Question: I've got a problem, I have to take 'List<string>' from database, create 'Dictionary<Dictionary<string, bool>>' on it and fill 'listview' with it.
Here is my code:
xaml:
'''
<ListView x:Name="PlanningDataGrid"
Grid.Row="0"
Width="{Binding Path=ActualWidth, ElementName=grid}"
ItemsSource="{Binding EventTypesCombinerCollection}"
VerticalAlignment="Stretch"
HorizontalContentAlignment="Stretch"
VerticalContentAlignment="Stretch">
</ListView>
'''
model:
'''
public class MainViewModel_Combiner : BindableBase // model' po sobytiiam raboty skvazhiny
{
private Dictionary<string, Dictionary<string, bool>> _eventTypesCombinerCollection;
/// <summary>
/// Imenovannyi dvumernyi massiv sovmeshcheniia meropriiatii. Sovmeshchenie opredeliaetsia kak EventTypesCombinerCollection["type1"]["type2"]
/// </summary>
public Dictionary<string, Dictionary<string, bool>> EventTypesCombinerCollection
{
get { return _eventTypesCombinerCollection; }
set
{
_eventTypesCombinerCollection = value;
OnPropertyChanged("EventTypesCombinerCollection");
}
}
public MainViewModel_Combiner()
{
EventTypesCombinerCollection = new Dictionary<string, Dictionary<string, bool>>();
GenerateEventTypesCocllectionFrameFromDataBase();
}
/// <summary>
/// Zapolniaet dvumernyi slovat' tipov meropriiatii (abstraktsiia dlia polucheniia kvadratnoi tablitsy s odinakovymi zagolovkami strok i stolbtsov)
/// </summary>
private void GenerateEventTypesCocllectionFrameFromDataBase()
{
var EventTypesList = GetEventTypesList();
foreach (string eventTypeCombiner in EventTypesList)
{
Dictionary<string, bool> combiningItems = new Dictionary<string, bool>();
foreach (string eventTypeCombining in EventTypesList)
{
combiningItems.Add(eventTypeCombining, false);
}
EventTypesCombinerCollection.Add(eventTypeCombiner, combiningItems);
}
}
/// <summary>
/// Sobiraet spisok tipov meropriiatii iz BD
/// </summary>
/// <returns></returns>
private List<string> GetEventTypesList()
{
using (var db = new IP_dbEntities())
{
return db.EVENTS_TYPE.Select(e => e.event_type.Trim()).ToList();
}
}
}
'''
and xaml.cs file:
'''
public partial class Combiner : Window
{
public Combiner()
{
InitializeComponent();
CreateDataGridColumns();
}
private void CreateDataGridColumns()
{
var gridView = new GridView();
PlanningDataGrid.View = gridView;
gridView.Columns.Add(new GridViewColumn() { Header = "Tip meropriiatiia", DisplayMemberBinding = new Binding("Key") }); // Sozdaem pervyi stolbets
var eventTypeList = GetEventTypesList();
foreach (string eventType in eventTypeList)
{
var listViewColumn = new GridViewColumn
{
Header = eventType,
DisplayMemberBinding = new Binding("Value[" + eventType + "]"),
Width = 30,
CellTemplate = GenerateCellTemplate(eventType),
};
gridView.Columns.Add(listViewColumn);
}
}
private DataTemplate GenerateCellTemplate(string eventType)
{
var template = new DataTemplate();
FrameworkElementFactory factory = new FrameworkElementFactory(typeof(CheckBox));
factory.SetBinding(ToggleButton.IsCheckedProperty, new Binding("Value[" + eventType + "]"));
template.VisualTree = factory;
return template;
}
/// <summary>
/// Sobiraet spisok tipov meropriiatii iz BD
/// </summary>
/// <returns></returns>
private List<string> GetEventTypesList()
{
using (var db = new IP_dbEntities())
{
return db.EVENTS_TYPE.Select(e => e.event_type.Trim()).ToList();
}
}
}
'''

Have you know any way, how to fix this, or do smth new?
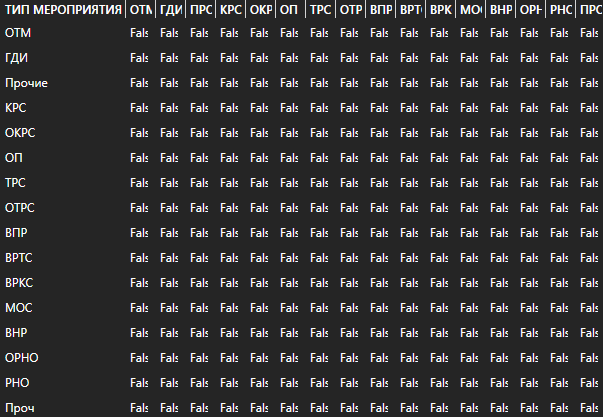
Answer: Thanks a lot to StepUp and Ilan for helping. I just need to delete this row is code behind:
'''
DisplayMemberBinding = new Binding("Value[" + eventType + "]"),
'''
so, there is a solution:
'''
public partial class Combiner : Window
{
public Combiner()
{
InitializeComponent();
CreateDataGridColumns();
}
private void CreateDataGridColumns()
{
var gridView = new GridView();
PlanningDataGrid.View = gridView;
gridView.Columns.Add(new GridViewColumn() { Header = "Tip meropriiatiia", DisplayMemberBinding = new Binding("Key") }); // Sozdaem pervyi stolbets
var eventTypeList = GetEventTypesList();
foreach (string eventType in eventTypeList)
{
Binding binding = new Binding();
var listViewColumn = new GridViewColumn
{
Header = eventType,
Width = 30,
CellTemplate = GenerateCellTemplate(eventType),
};
gridView.Columns.Add(listViewColumn);
}
}
private DataTemplate GenerateCellTemplate(string eventType)
{
FrameworkElementFactory checkbox = new FrameworkElementFactory(typeof(CheckBox));
checkbox.SetBinding(ToggleButton.IsCheckedProperty, new Binding("Value[" + eventType + "]") {Mode = BindingMode.TwoWay});
return new DataTemplate() {VisualTree = checkbox};
}
/// <summary>
/// Sobiraet spisok tipov meropriiatii iz BD
/// </summary>
/// <returns></returns>
private List<string> GetEventTypesList()
{
using (var db = new IP_dbEntities())
{
return db.EVENTS_TYPE.Select(e => e.event_type.Trim()).ToList();
}
}
}
'''